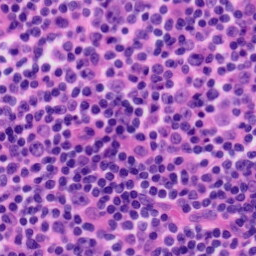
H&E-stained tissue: Tonsil